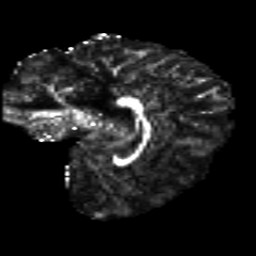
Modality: FA
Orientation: sagittal
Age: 24
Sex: male
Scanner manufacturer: siemens
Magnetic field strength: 3 T
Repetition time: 8.8 s
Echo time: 0.085 s